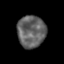
Tissue: lung
Cell type: Epithelial cells
Senescence score: 0.2421
Nuclear area (px): 885
Mean DAPI intensity: 98.595